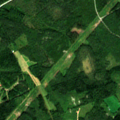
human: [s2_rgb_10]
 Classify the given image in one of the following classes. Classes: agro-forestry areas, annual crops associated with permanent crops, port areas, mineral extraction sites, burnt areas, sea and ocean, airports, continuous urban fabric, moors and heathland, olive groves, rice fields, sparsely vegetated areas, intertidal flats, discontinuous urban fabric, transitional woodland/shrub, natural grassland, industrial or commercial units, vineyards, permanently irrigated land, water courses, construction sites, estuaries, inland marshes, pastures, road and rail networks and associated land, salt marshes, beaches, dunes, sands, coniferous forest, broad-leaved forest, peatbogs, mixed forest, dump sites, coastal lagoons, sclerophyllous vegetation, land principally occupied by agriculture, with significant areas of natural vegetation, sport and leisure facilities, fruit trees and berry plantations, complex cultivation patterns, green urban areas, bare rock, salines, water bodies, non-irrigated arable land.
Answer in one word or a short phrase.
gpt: coniferous forest, mixed forest, transitional woodland/shrub